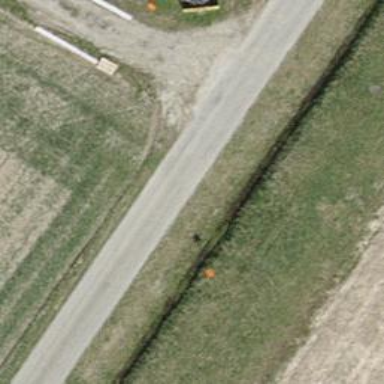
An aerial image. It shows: Pipeline marker.